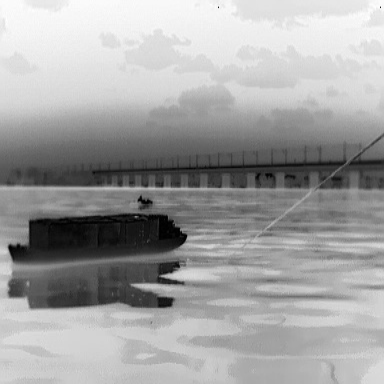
There is a warship in the infrared image.